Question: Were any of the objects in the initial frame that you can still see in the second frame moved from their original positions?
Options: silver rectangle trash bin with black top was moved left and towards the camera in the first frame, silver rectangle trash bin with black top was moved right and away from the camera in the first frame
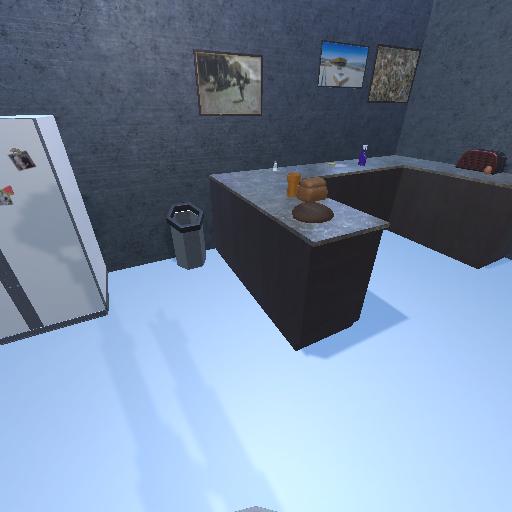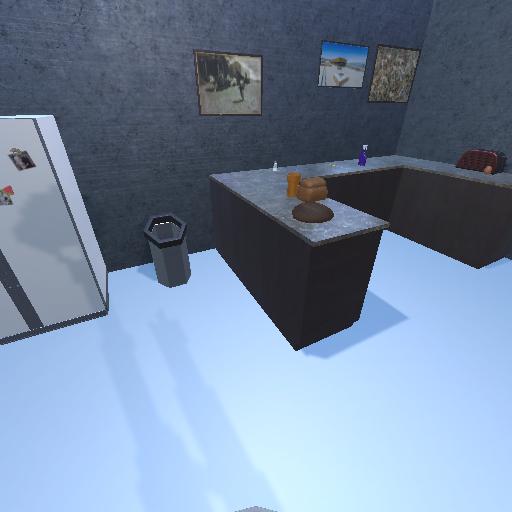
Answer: silver rectangle trash bin with black top was moved left and towards the camera in the first frame